Двум одинаковым соприкасающимся шарикам радиуса $r=5~см$ сообщают горизонтальную скорость $u$. Шарики движутся по нижнему колену закреплённой стоящей на боку $U$-образной трубки (см. рисунок).  Расстояние между осями колен $h=1.00~м$, они сопряжены по полуокружности, трения в системе нет, зазор между стенками и шариками мал.
При каких значениях скорости $u$ один шарик вылетит из верхнего колена, а другой из нижнего? Ускорение свободного падения $g$.
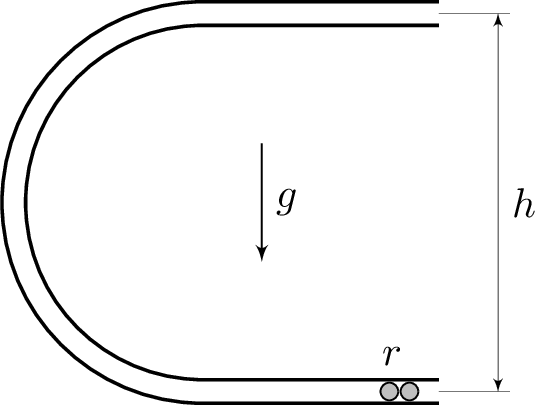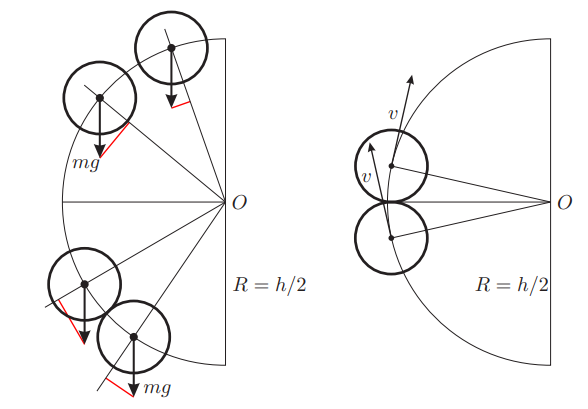
Решение: На изогнутом участке центры шариков движутся по окружности радиуса $R=h / 2$. Точка $O$ на рисунке — её центр (см. рисунок).  Скатывающая сила — проекция силы тяжести на касательную к траектории центра шарика — в нижней части скругления для переднего шарика больше, чем для заднего. Поэтому шарики не расходятся и давят друг на друга. В верхней части скругления скатывающая сила больше для заднего шарика, он отстаёт от переднего. Критическое положение, где сила давления шарика на шарик уменьшается до $0$, а их контакт исчезает, отвечает равенству скатывающих сил. Это случай, когда точка соприкосновения шариков находится на одной горизонтали с точкой $O$ (правая часть рисунка). Из сохранения энергии для скорости шариков $v$ в критическом положении получаем: $$ v^{2}=u^{2}-2 g R=u^{2}-g h, $$ где $u$ — начальная скорость. Далее шарики движутся раздельно. Центр переднего шарика в критическом положении выше точки $O$. Передний шарик окажется в верхнем колене, поднявшись на высоту $h / 2-r$ от его положения в критический момент. Из сохранения энергии для его скорости вылета имеем: $$ v_{1}^{2}=v^{2}-2 g\left(\frac{h}{2}-r\right)=u^{2}-2 g(h-r). $$ Условие, что передний шарик доберётся до верхнего колена и вылетит: $$ v_{1}^{2}>0, $$ то есть $$ u^{2}>2 g(h-r). $$ Задний шарик не доберётся до верхнего колена и вылетит из нижнего, если его скорость обратится в $0$ ещё на участке скругления. Это произойдет, если формально вычисленная из закона сохранения энергии скорость заднего шарика в верхнем колене удовлетворяет неравенству $$ v_{2}^{2}=v^{2}-2 g\left(\frac{h}{2}+r\right)=u^{2}-2 g(h+r)<0, $$ откуда $$ u^{2}<2 g(h+r). $$ Тогда диапазон $u$ задан неравенствами: $$ 2 g(h-r)$$ или $$ \begin{gathered} \sqrt{2 g(h-r)}\\ 4.36~м/с\end{gathered} $$ Численные значения найдены для $g=10~м/с^{2}$.
Ответ: $$ \begin{gathered} \sqrt{2 g(h-r)}\\ 4.36~м/с\end{gathered} $$
Темы:
T, Механика, Динамика, ЗСЭ, Всероссийские